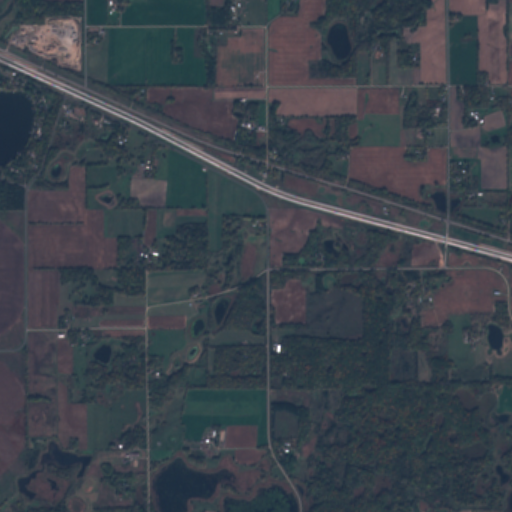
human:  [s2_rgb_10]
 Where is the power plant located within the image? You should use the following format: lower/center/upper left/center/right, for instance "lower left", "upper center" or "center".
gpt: The power plant is located in the upper right of the image.
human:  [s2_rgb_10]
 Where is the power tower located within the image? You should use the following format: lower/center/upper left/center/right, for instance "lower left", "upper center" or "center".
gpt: There is no power tower in the image.